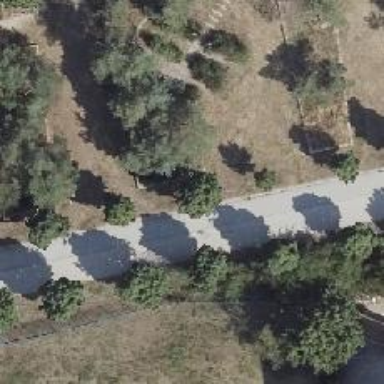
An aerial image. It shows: Park with broadleaved deciduous trees.